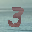
Label: 3